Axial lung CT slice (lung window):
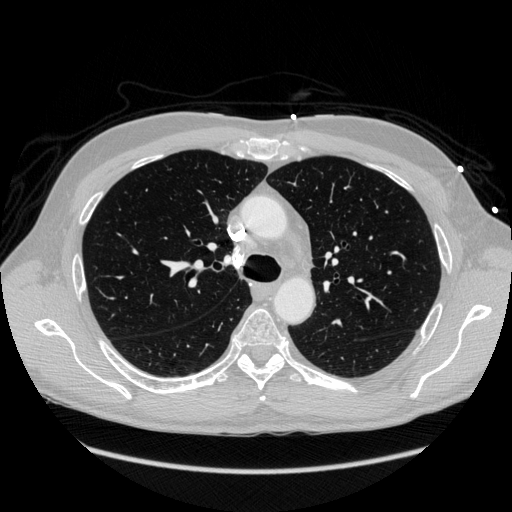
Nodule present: no